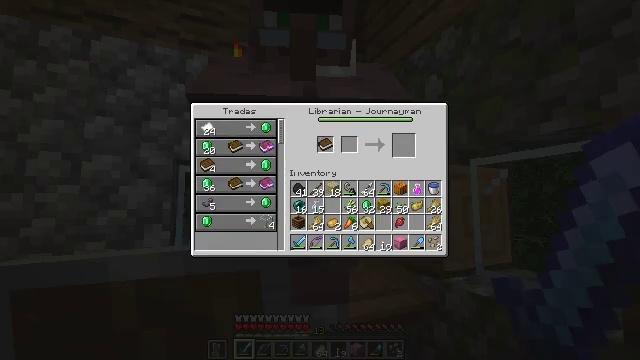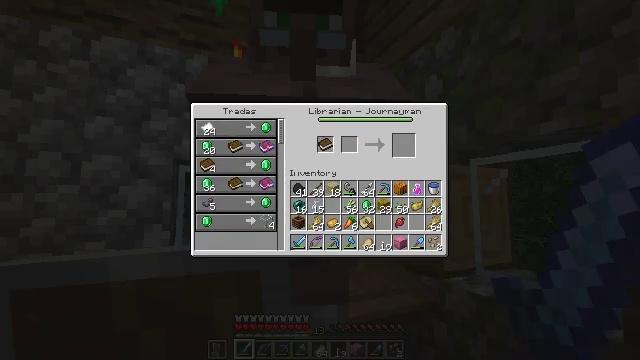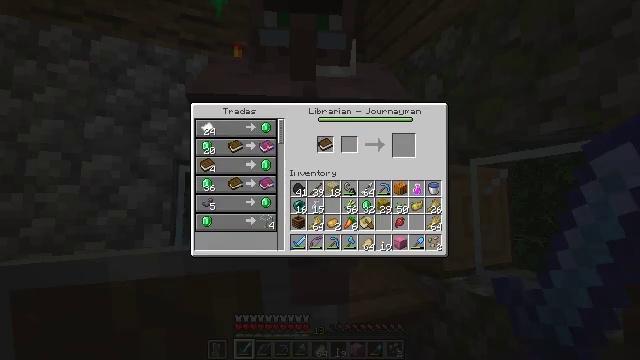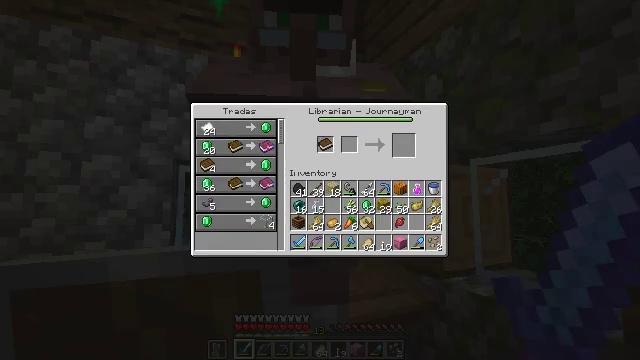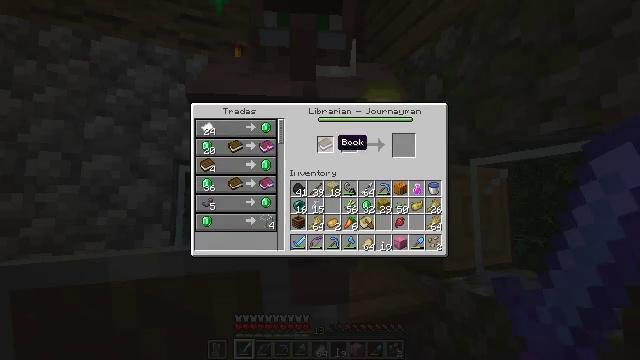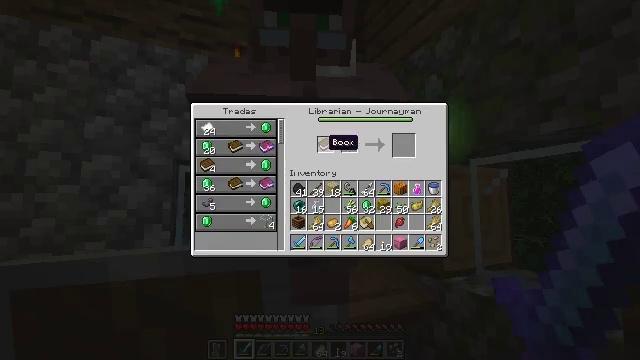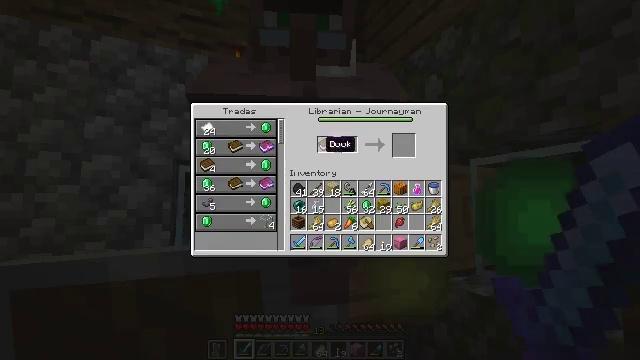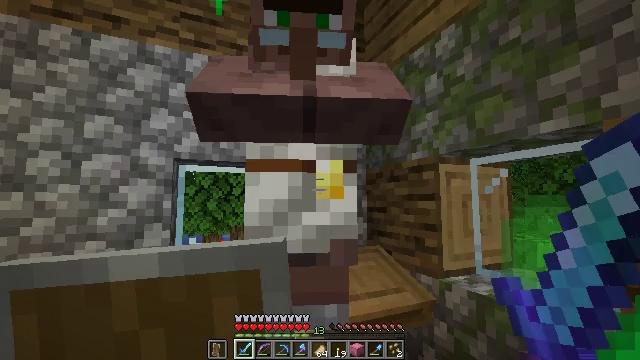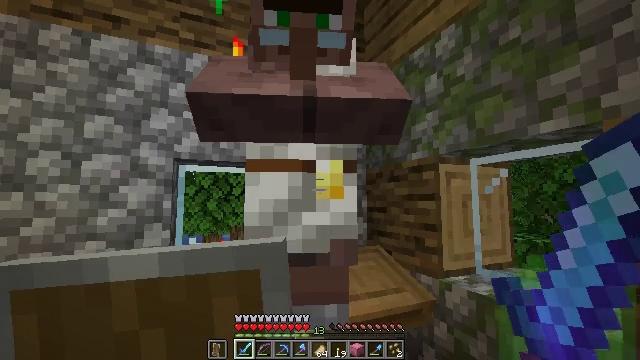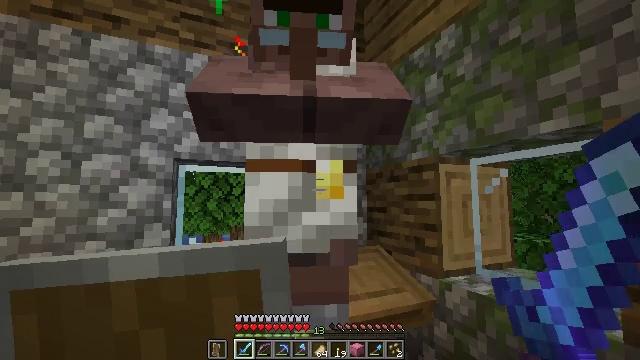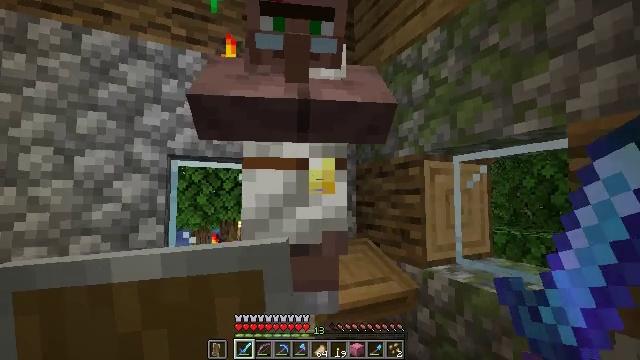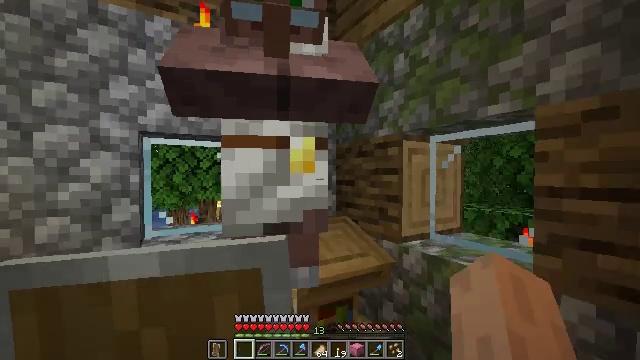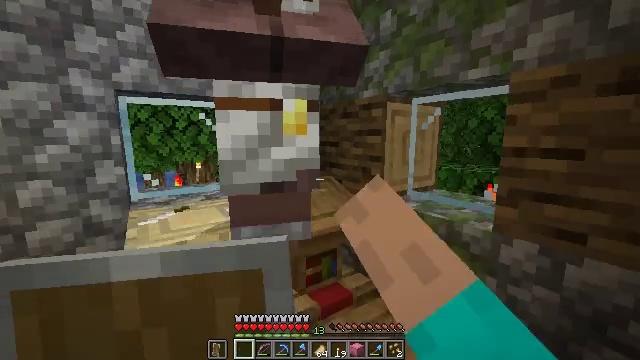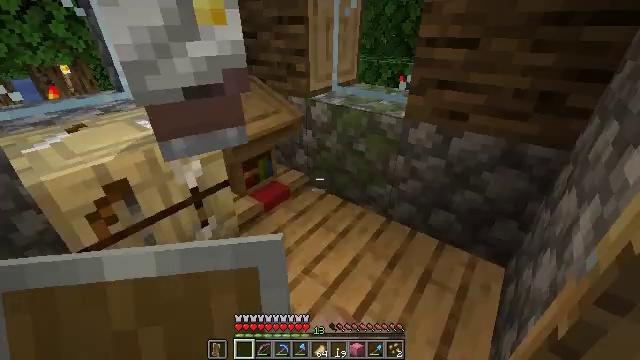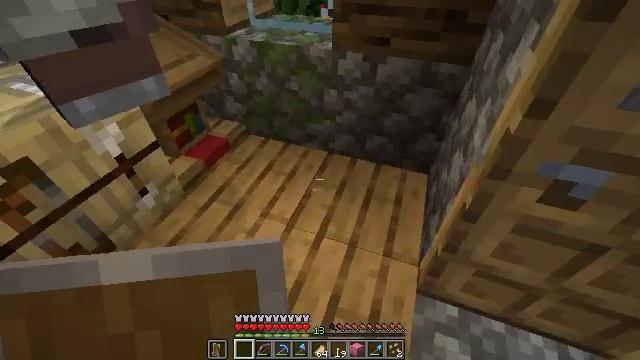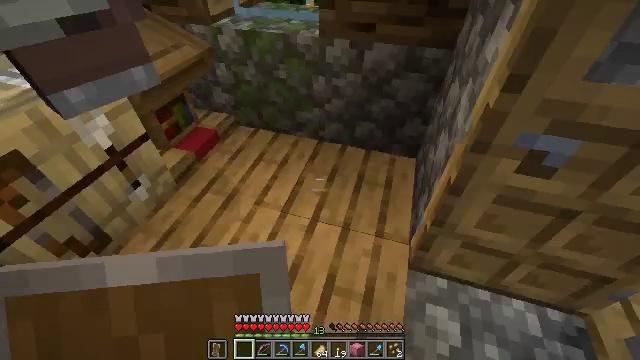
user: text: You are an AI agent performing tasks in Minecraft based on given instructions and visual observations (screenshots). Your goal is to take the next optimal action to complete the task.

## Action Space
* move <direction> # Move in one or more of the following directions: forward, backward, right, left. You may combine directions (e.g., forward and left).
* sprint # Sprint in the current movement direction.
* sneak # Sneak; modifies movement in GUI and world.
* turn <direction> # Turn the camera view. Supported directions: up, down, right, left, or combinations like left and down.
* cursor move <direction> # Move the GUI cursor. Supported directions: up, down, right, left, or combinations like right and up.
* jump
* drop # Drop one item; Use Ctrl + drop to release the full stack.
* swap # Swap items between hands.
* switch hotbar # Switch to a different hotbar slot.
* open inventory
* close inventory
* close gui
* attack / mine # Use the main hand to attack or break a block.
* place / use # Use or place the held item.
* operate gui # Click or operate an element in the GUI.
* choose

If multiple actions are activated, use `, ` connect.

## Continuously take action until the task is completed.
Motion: motion action
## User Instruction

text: Drop a diamond sword.
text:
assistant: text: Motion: open gui
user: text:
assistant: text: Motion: no_op
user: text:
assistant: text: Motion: cursor move left and down
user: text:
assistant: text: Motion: cursor move left
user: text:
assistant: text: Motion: cursor move left
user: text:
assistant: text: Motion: no_op
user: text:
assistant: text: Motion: no_op
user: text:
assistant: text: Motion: close gui
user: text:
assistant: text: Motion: no_op
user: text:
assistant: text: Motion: move back, turn right and down
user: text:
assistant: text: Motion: move back, turn right and down, drop
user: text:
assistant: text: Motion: move back, turn right and down, drop
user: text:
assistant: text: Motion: move back, turn right and down, drop
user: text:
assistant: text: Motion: turn right and down, drop
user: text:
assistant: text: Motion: turn right and down, drop
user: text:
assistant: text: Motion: turn right, drop
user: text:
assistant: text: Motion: drop